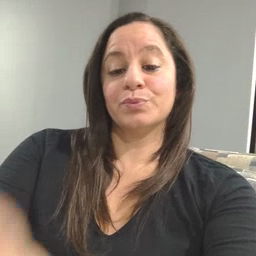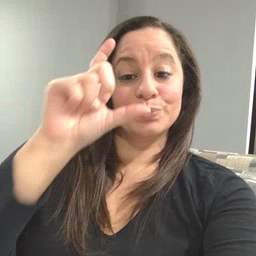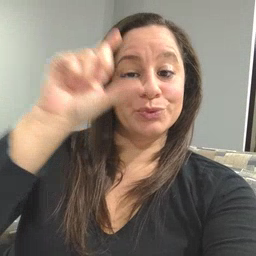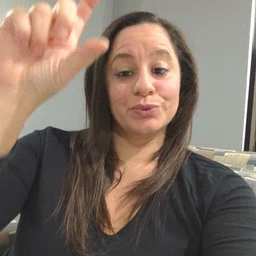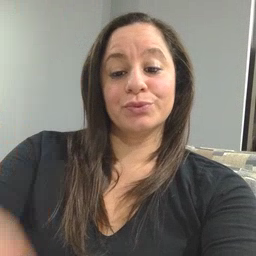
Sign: moon